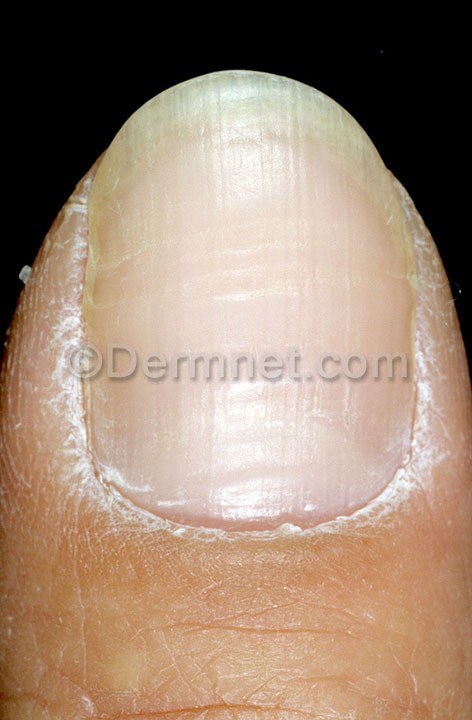
Disease: Nail Fungus and other Nail Disease